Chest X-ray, PA view. Patient: 42 years old, sex M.
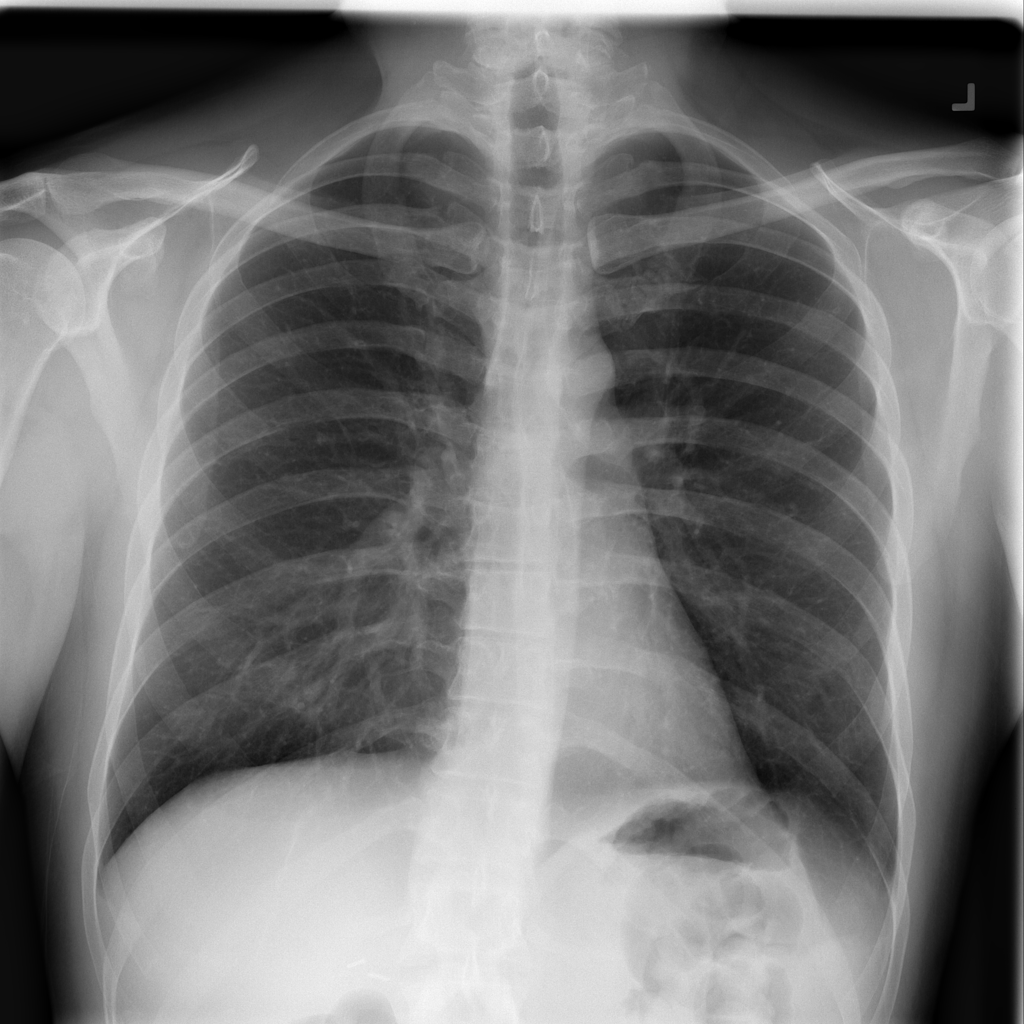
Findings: No Finding